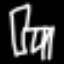
Label: chair